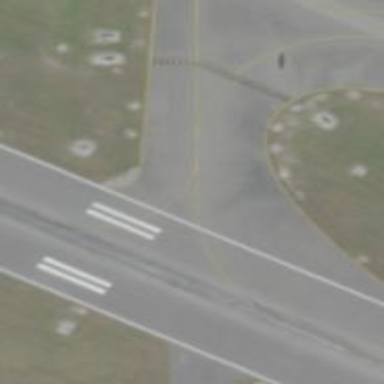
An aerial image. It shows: Image of taxiway at airport.